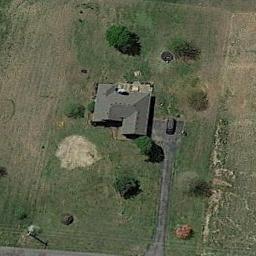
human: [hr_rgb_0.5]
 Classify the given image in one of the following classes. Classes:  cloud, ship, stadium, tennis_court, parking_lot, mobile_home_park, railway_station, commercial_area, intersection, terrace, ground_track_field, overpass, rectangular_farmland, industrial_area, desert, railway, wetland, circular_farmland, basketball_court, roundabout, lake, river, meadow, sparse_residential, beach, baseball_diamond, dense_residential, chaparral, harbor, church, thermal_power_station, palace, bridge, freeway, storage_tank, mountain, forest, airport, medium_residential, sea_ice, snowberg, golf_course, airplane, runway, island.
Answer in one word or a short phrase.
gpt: sparse_residential